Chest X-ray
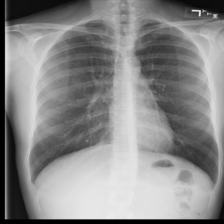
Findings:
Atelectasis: negative
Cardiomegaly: negative
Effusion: negative
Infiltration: negative
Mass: negative
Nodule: negative
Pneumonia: negative
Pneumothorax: negative
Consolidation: negative
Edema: negative
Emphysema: negative
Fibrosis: negative
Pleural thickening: negative
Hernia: negative